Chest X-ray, PA view. Patient: 44 years old, sex F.
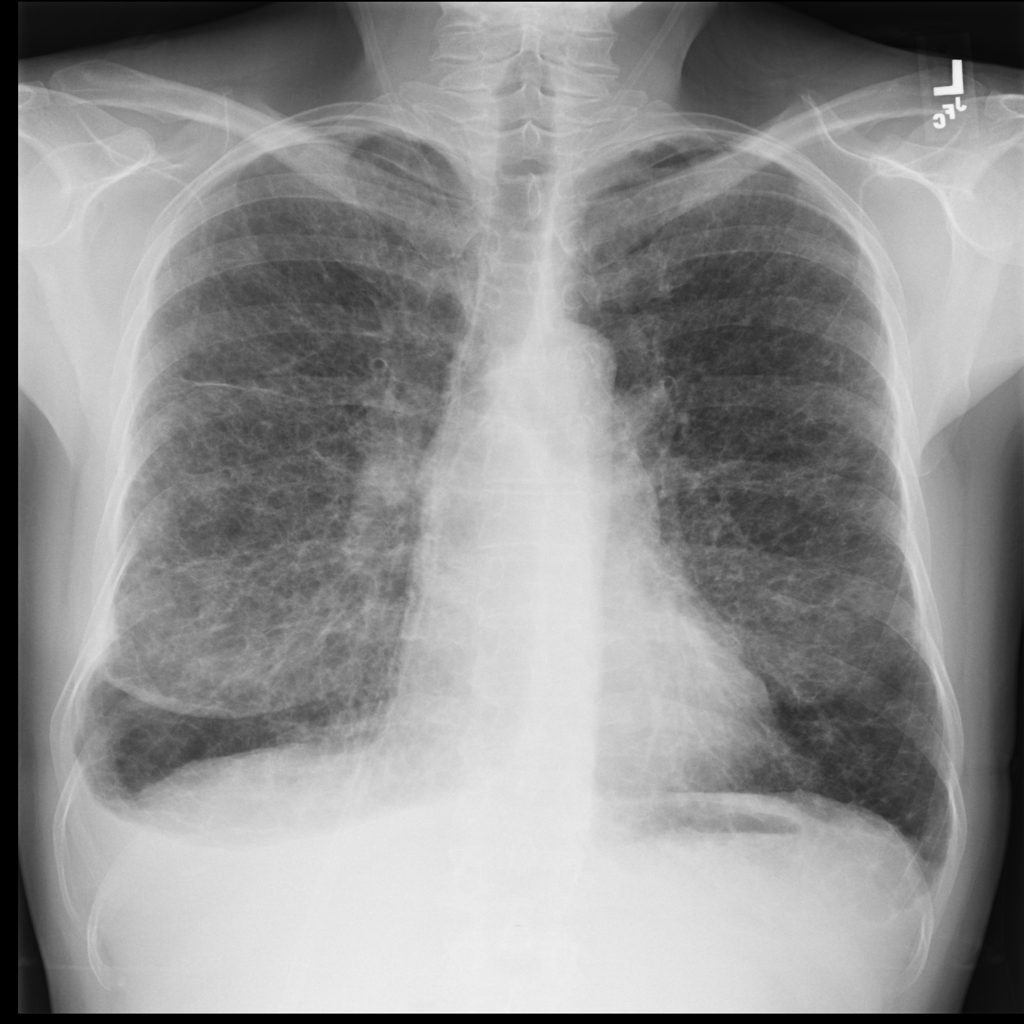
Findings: No Finding